Question: As seen image below, I am trying to customize my picker. I have successfully added images on my picker but not affected all other pickers. I have put my code as well for reference.
'''
- (void)loadView
{
picker1 = [[UIPickerView alloc] initWithFrame:CGRectMake(30, 200, 250, 250)];
picker1.delegate = self;
picker1.dataSource = self;
picker1.showsSelectionIndicator = YES;
picker2 = [[UIPickerView alloc] initWithFrame:CGRectMake(390, 200, 250, 250)];
picker2.delegate = self;
picker2.dataSource = self;
picker2.showsSelectionIndicator = YES;
picker3 = [[UIPickerView alloc] initWithFrame:CGRectMake(750, 200, 250, 250)];
picker3.delegate = self;
picker3.dataSource = self;
picker3.showsSelectionIndicator = YES;
self.view = [[UIView alloc] initWithFrame:CGRectZero];
[self.view addSubview:picker1];
[self.view addSubview:picker2];
[self.view addSubview:picker3];
UIImage *seven = [UIImage imageNamed:@"seven.png"];
UIImage *bar = [UIImage imageNamed:@"bar.png"];
for(int i=1; i<=4; i++)
{
UIImageView *sevenView = [[UIImageView alloc] initWithImage:seven];
UIImageView *barView = [[UIImageView alloc] initWithImage:bar];
NSArray *imageViewArray = [[NSArray alloc] initWithObjects:
sevenView,barView,nil];
NSString *fieldName = [[NSString alloc] initWithFormat:@"column%d",i];
[self setValue:imageViewArray forKey:fieldName];
}
}
-(UIView *)pickerView:(UIPickerView *)pickerView
viewForRow:(NSInteger)row
forComponent:(NSInteger)component reusingView:(UIView *)view
{
NSString *arrayName = [[NSString alloc] initWithFormat:@"column%d",component+1];
NSArray *array = [self valueForKey:arrayName];
return [array objectAtIndex:row];
}
- (void)didReceiveMemoryWarning {
[super didReceiveMemoryWarning]; // Releases the view if it doesn't have a superview
// Release anything that's not essential, such as cached data
}
- (void)dealloc {
}
#pragma mark UIPickerViewDelegate methods
- (NSString*)pickerView:(UIPickerView*)pv titleForRow:(NSInteger)row forComponent:(NSInteger)component
{
return [NSString stringWithFormat:@"%d",row];
}
#pragma mark UIPickerViewDataSource methods
- (NSInteger)numberOfComponentsInPickerView:(UIPickerView*)pv
{
return 4;
}
- (NSInteger)pickerView:(UIPickerView*)pv numberOfRowsInComponent:(NSInteger)component
{
return 2;
}
@end
'''

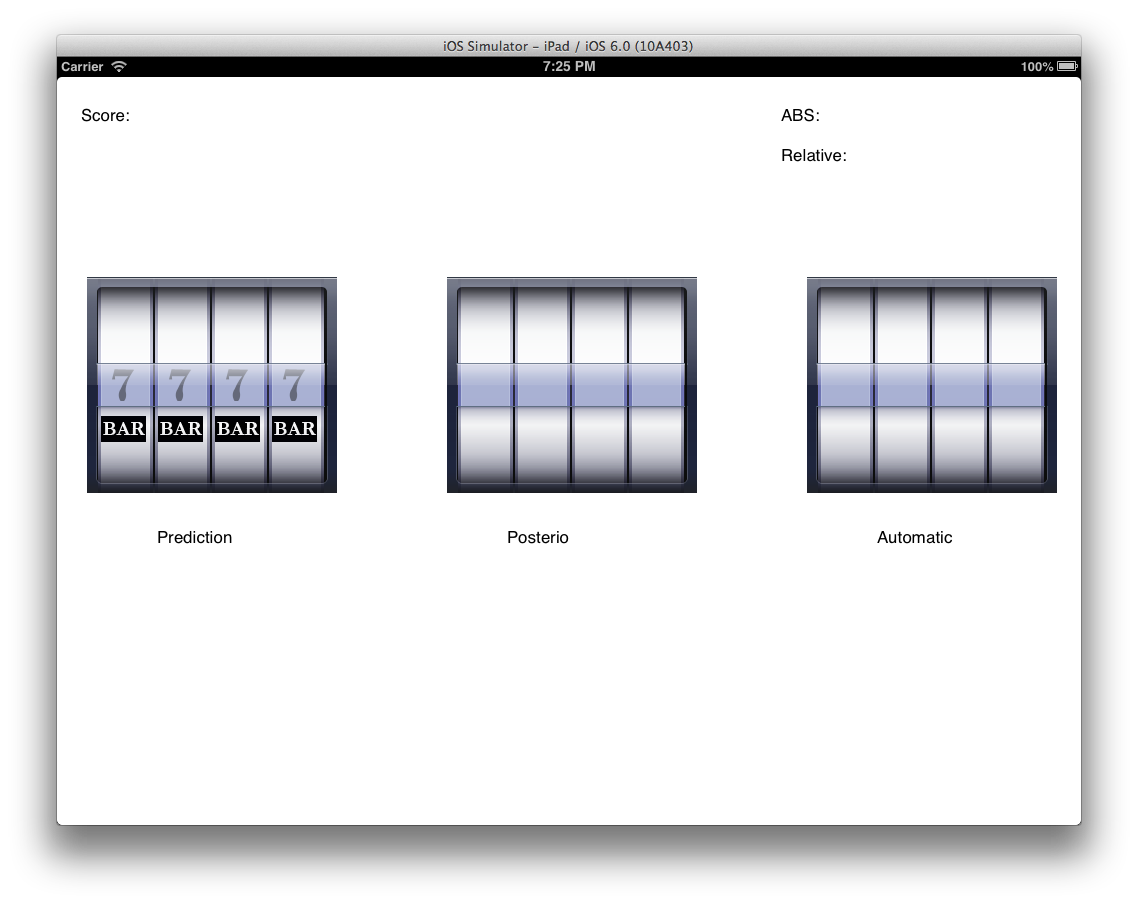
Answer: '''
-(UIView *)pickerView:(UIPickerView *)pickerView
viewForRow:(NSInteger)row
forComponent:(NSInteger)component reusingView:(UIView *)view
{
NSArray *array = nil;
if (pickerView == picker1) {
array = [self valueForKey:@"column1"];
}
else if (pickerView == picker2) {
array = [self valueForKey:@"column2"];
}
else if (pickerView == picker3) {
array = [self valueForKey:@"column3"];
}
return [array objectAtIndex:row];
}
'''